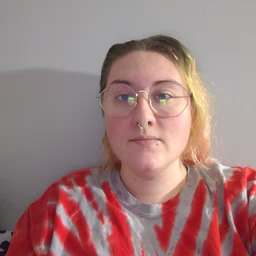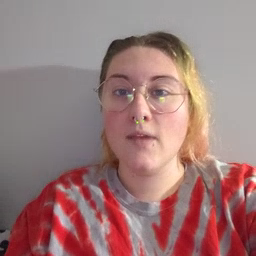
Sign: up